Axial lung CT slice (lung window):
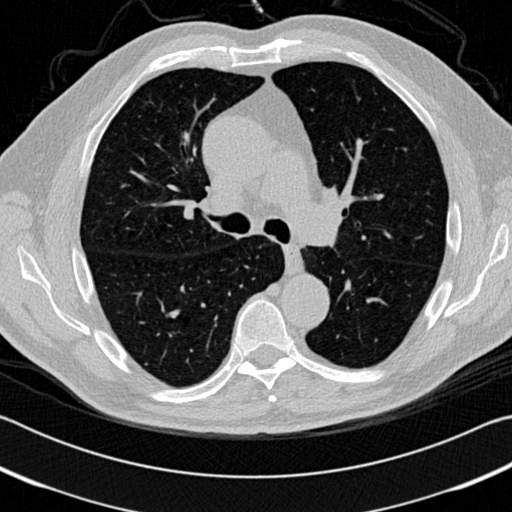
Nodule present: no